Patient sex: M
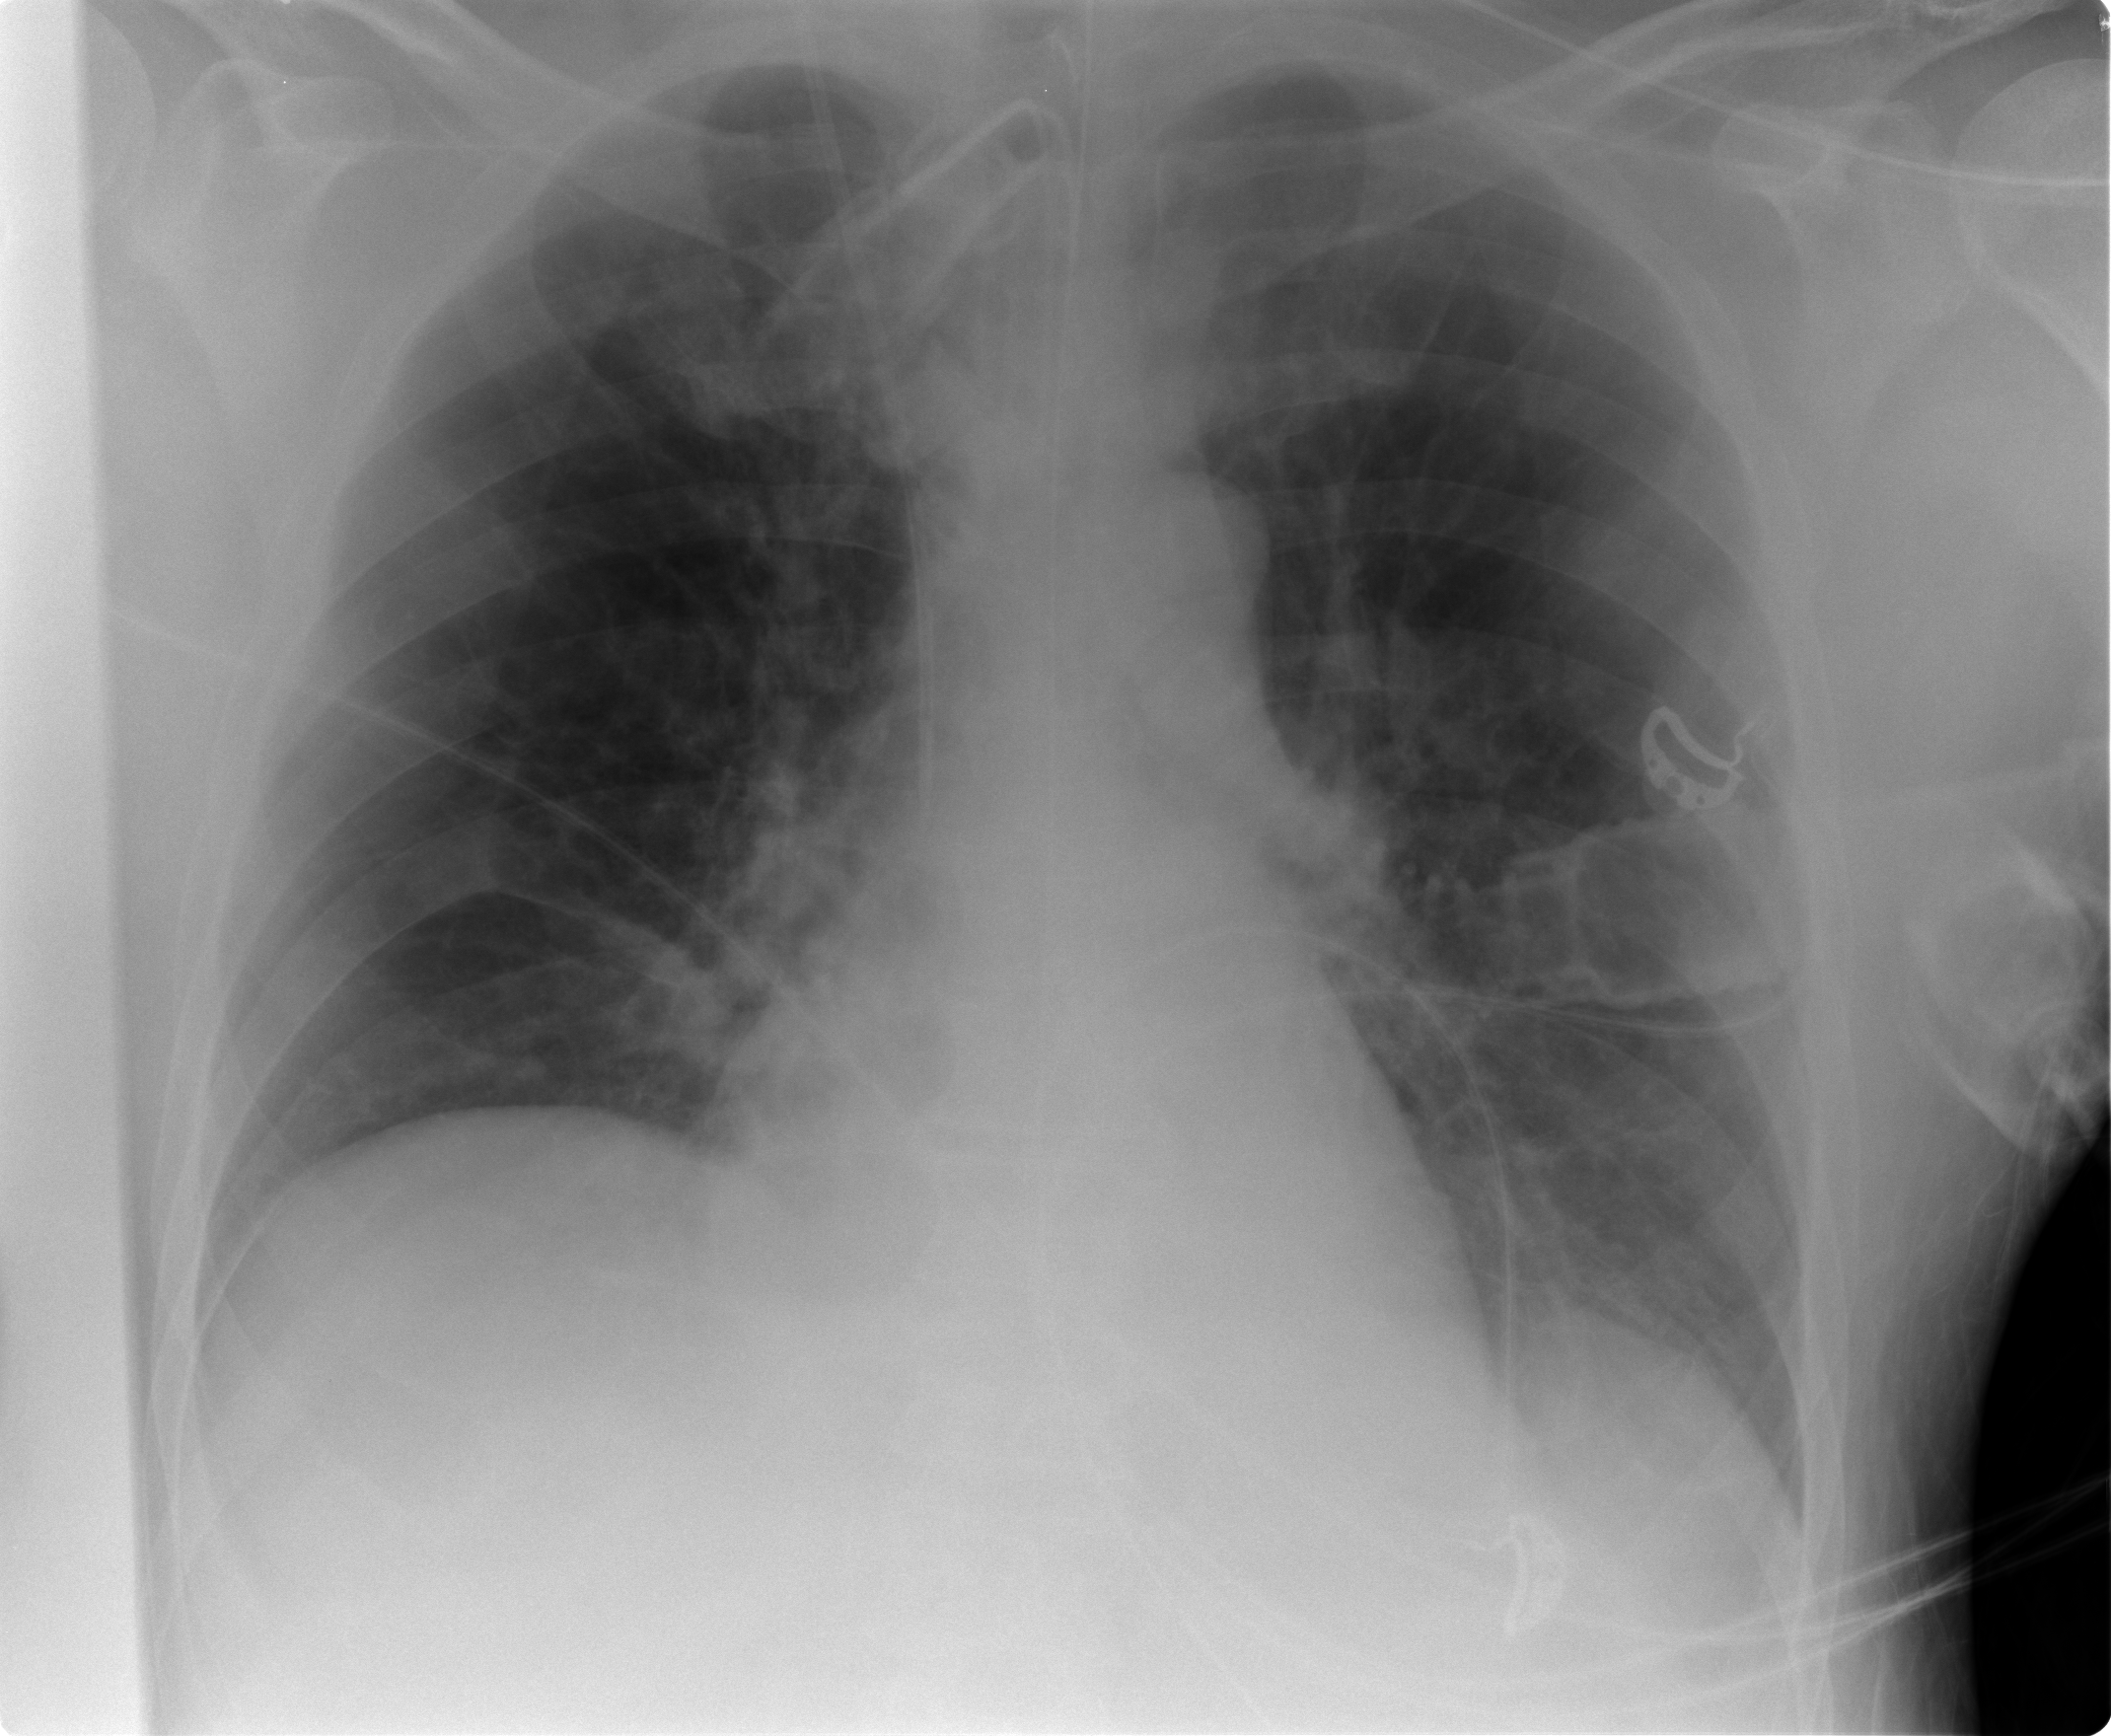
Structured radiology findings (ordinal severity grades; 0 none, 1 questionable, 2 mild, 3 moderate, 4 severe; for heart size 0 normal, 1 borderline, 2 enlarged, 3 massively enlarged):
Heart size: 0
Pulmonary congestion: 0
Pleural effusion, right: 0
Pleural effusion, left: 0
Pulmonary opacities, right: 0
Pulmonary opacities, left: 0
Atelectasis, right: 0
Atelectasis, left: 2